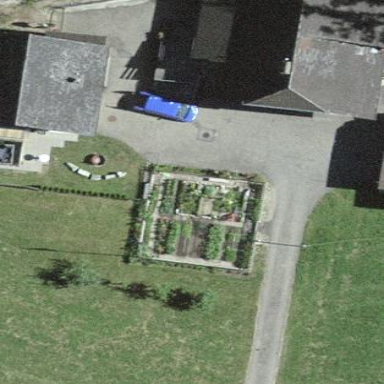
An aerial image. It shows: Farmyard area.